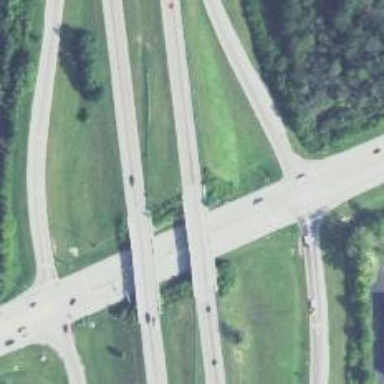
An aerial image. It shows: Motorway bridge.